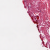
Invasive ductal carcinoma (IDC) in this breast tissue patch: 0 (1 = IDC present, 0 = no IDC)